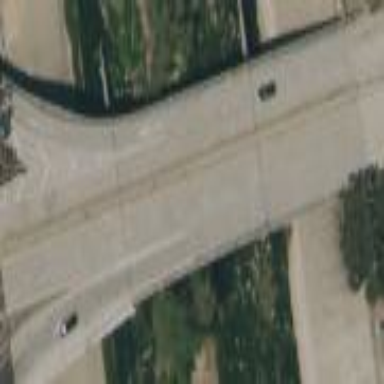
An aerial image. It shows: Man-made bridge.